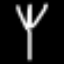
Label: fork